Question: My website is on the local server right now however this will be a simple fix for those of you who know whats it's called.
I'm trying to get these lists (bordered in white) to float the the far left in the available space of the footer(bordered by black).

This is my CSS
'''
#footer { width: 100%; height: 503px; background: url(img/FOOTER-bg.jpg) repeat-x; background-color: #821d20; position: relative; top: 100px;/*border: 1px solid #0C0;*/}
#footer a { text-decoration: underline; color: #c7bd89; }
#footer a:hover { text-decoration: none; color: #fff; }
#footer h6 { background: url(img/FOOTER-HR-BG.jpg) left center repeat-x; text-align: left;}
#footer h6 span { background: #8e2023; display: inline-block; padding-right: 5px; }
.footer-widgets { width: 960px; height: 503px; margin: 0px auto; padding: 0px; border: 1px solid #000;}
.footer-widgets li { width:280px; height: auto; list-style-image: none; list-style-position: outside; list-style-type: none; float: left; color: #fff; padding: 13px; margin-right: 10px; /*border: 1px solid #fff;*/ }
.footer-widgets li ul {color: red;}
.footer-widgets li ul li {color: #fff; margin-left: -50px; margin-top: -15px;}
.footer-widgets li p { font-size: 1em; line-height: 18px; text-align: left; /*border: 1px solid red;*/ }
.footer-widgets li h2 { font-size: 1.4em; font-weight: normal; letter-spacing: 1px; line-height: 30px; text-align: left;}
.footer-archives { position: relative; top: -210px;}
.footer-widgets li.last { position: relative; top: -210px;}
h6 { font-family:Verdana, Geneva, sans-serif; font-size: 1.2em; font-weight: normal; letter-spacing: 1px; margin-top: 15px; margin-bottom: 10px; color: #fff;}
.footer-copyright { position: absolute; width: 900px; left: 50%; margin-left: -450px; top: 400px; height: 100px; font-family: Tahoma, Geneva, sans-serif; line-height: 22px; font-size: 1em; color: #fff; text-align: center; text-transform: uppercase; }
.footer-copyright a { color: #fff !important; text-decoration: none !important; }
.footer-copyright a:hover { color: #c7bd89; text-decoration: underline !important; }
.copyright { margin-top: 27px; text-transform: uppercase; display: block; color: #cc9798;}
.copyright a { color: #cc9798 !important; text-decoration: underline; }
.footer-one, .footer-two, .footer-three, .footer-four { border: 1px solid #fff; float: left;}
'''
I have the containing footer and within the 900px x 503px container I wish that all lists float left (and under each other if it's small enough). So "Archives" would flow under "Follow Us" and if I were to put a search bar under "Testimonials" it would fit.
What can I do with my CSS to have this happen?
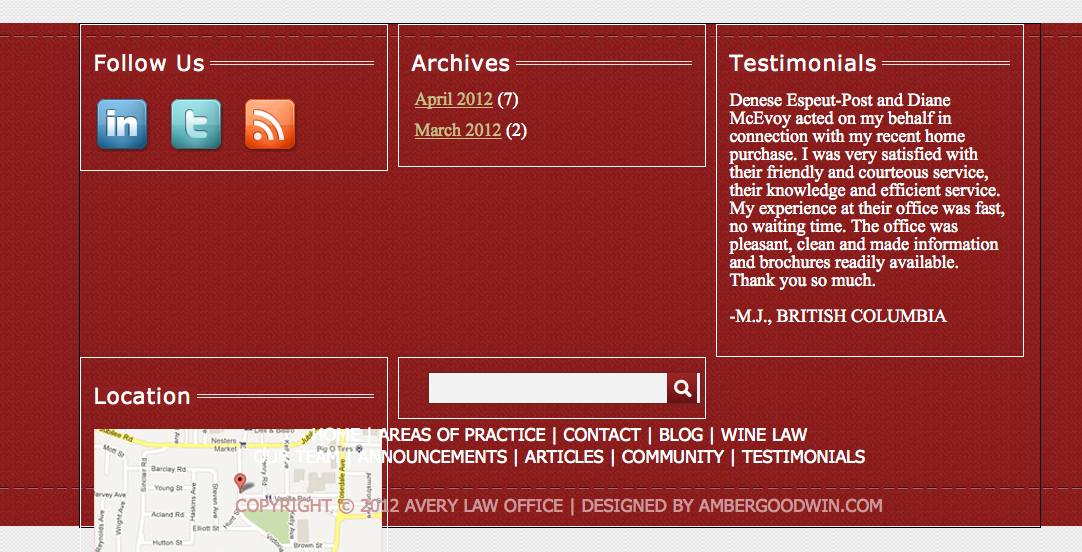
Answer: Why no just create a column for each side (left, center, right) and simulate it that way, well atleast I think this is what you are trying to achieve
Fiddle <URL>
Theres another workaround that would consist in making each li element absolute positioned and calculating it's position (yeah I know it's sound redundant)